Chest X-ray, AP view. Patient: 50 years old, sex M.
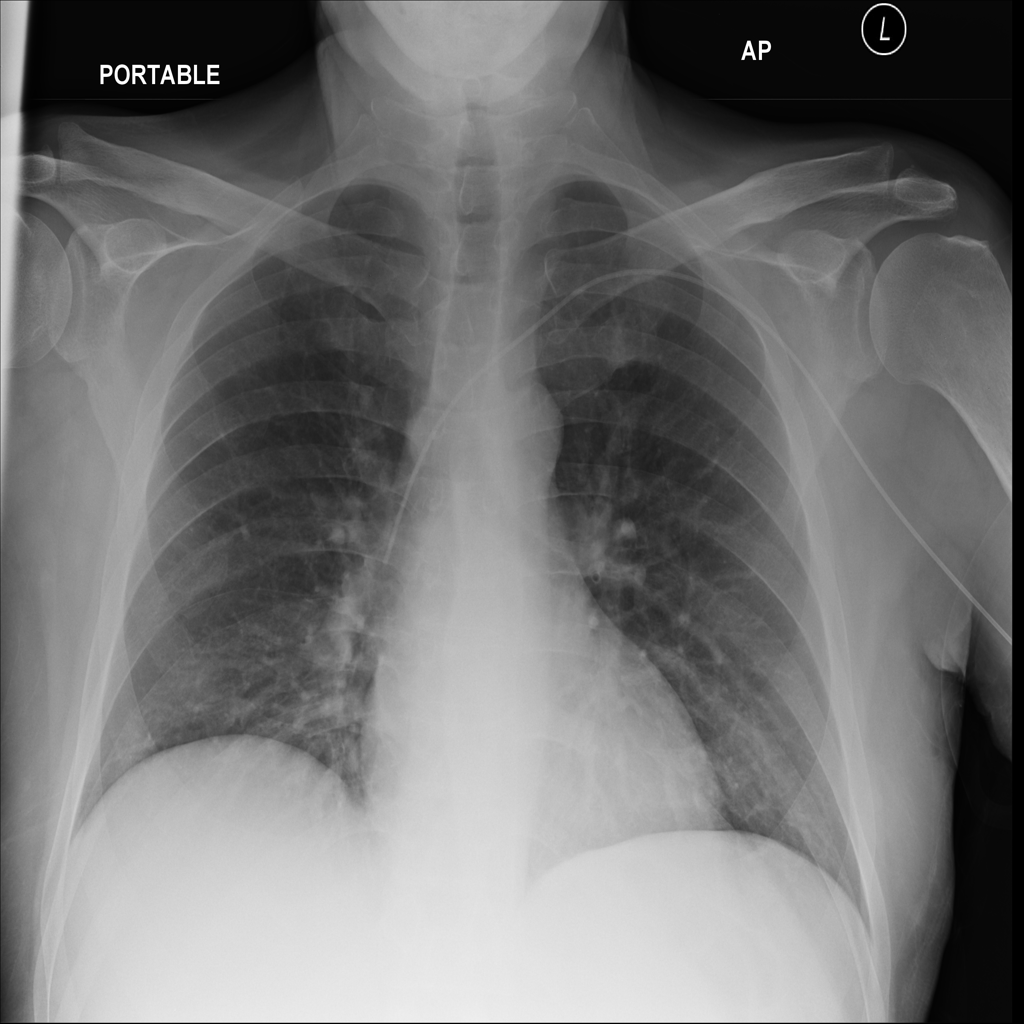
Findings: No Finding